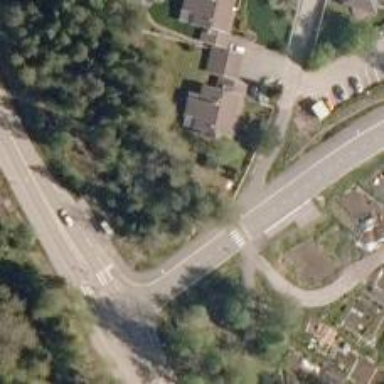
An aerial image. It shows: Uncontrolled crossing on the road.